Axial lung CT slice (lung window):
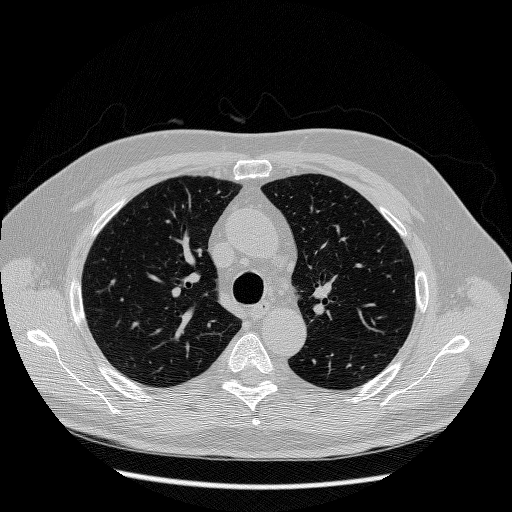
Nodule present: no